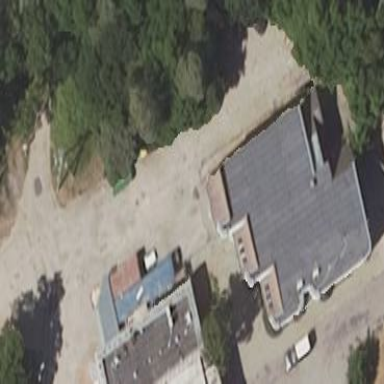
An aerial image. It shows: Commercial building.